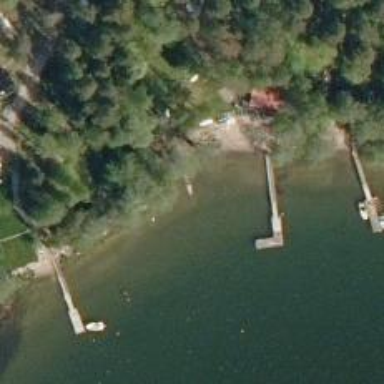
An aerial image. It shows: Man-made pier.